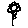
Label: flower